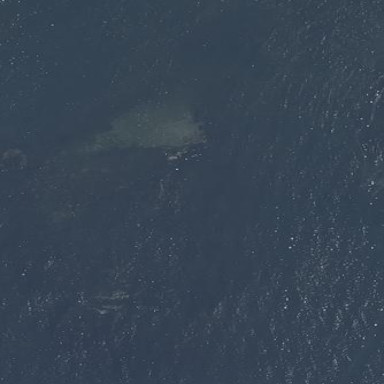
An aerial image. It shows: Natural rock reef.